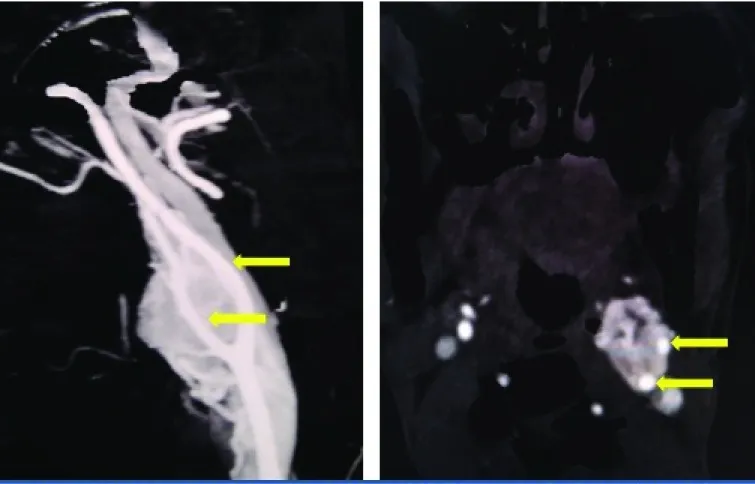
Angiographic image revealing encasement of the common carotid as well as both of its main branches by the tumor.
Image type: radiology (ct)